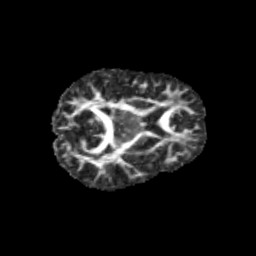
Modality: FA
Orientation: axial
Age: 11
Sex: male
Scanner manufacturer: siemens
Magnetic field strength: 3 T
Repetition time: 3.8 s
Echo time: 0.07 s